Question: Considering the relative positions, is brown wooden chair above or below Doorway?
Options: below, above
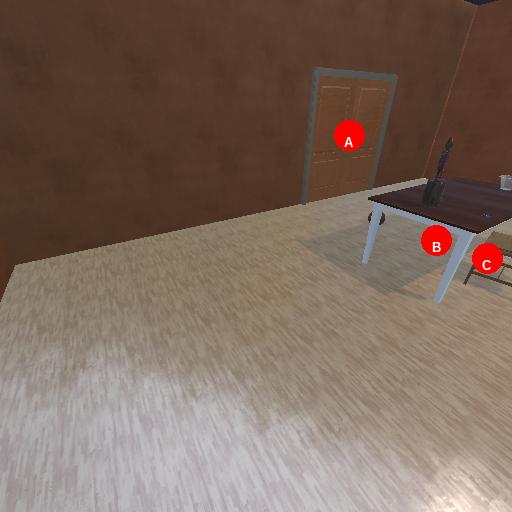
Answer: below